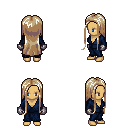
a pixel art fantasy rpg character, female body template, human, tanned skin, blue robe, white pants, white blonde extra-long hairstyle, metal gloves, four views (front, back, left, right), 2x2 character sprite sheet, small pixel art, hard edges, no anti-aliasing